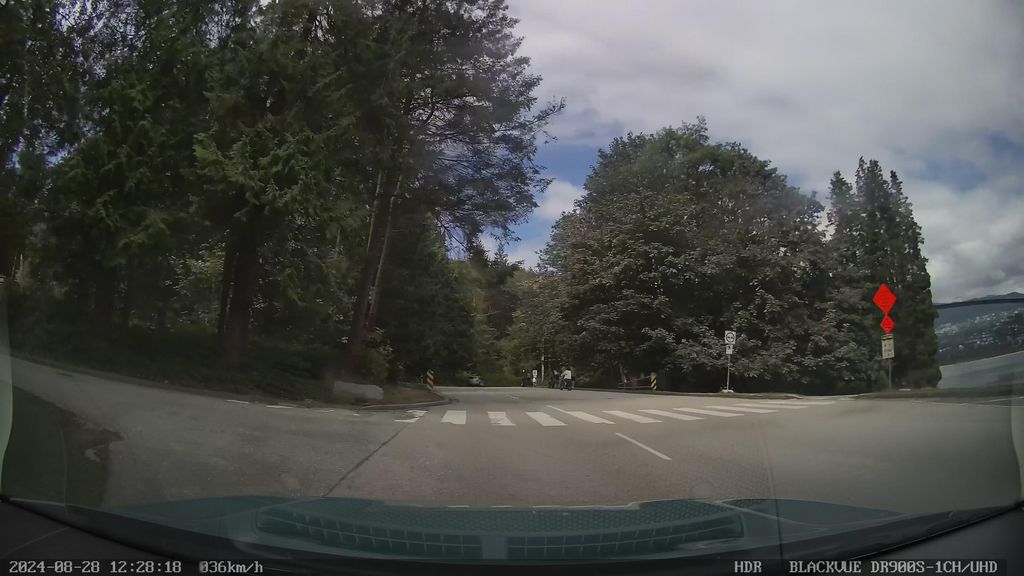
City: vancouver